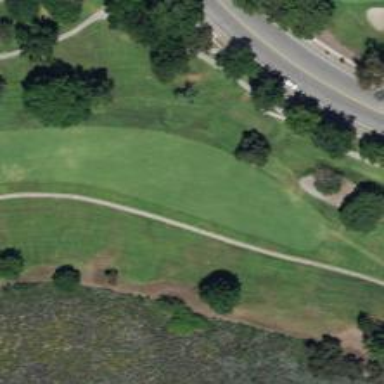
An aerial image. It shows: View of golf hole.